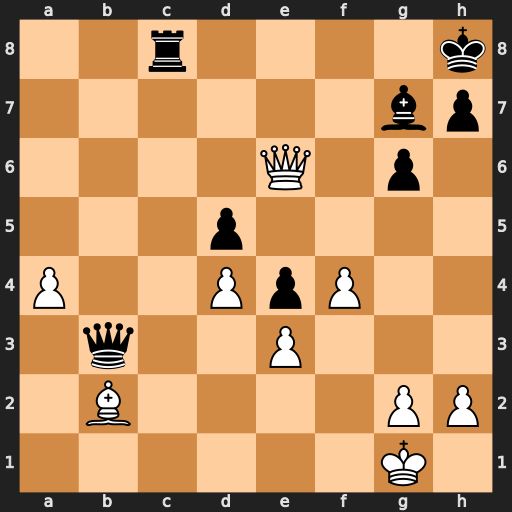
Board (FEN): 2r4k/6bp/4Q1p1/3p4/P2PpP2/1q2P3/1B4PP/6K1
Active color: w
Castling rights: -
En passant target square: -
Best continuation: Qxc8+ Bf8 Qxf8#